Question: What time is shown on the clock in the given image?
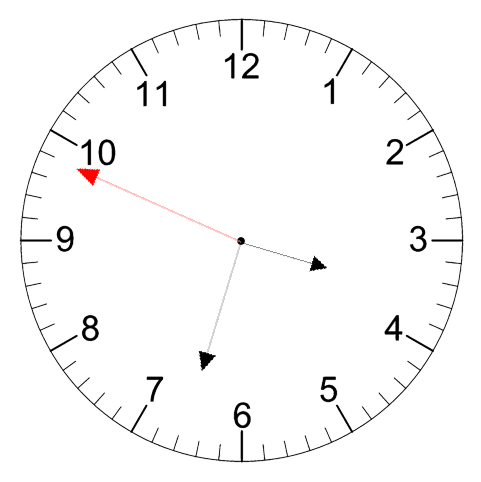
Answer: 03:32:49